Question: I am trying to insert a QWebView into my QMainWindow in Qt Creator. However, I can't find it:
It is supposed to be in there in this group, but it's not.

I am using Qt Creator 2.01 on Ubuntu 10.10 64-bit.
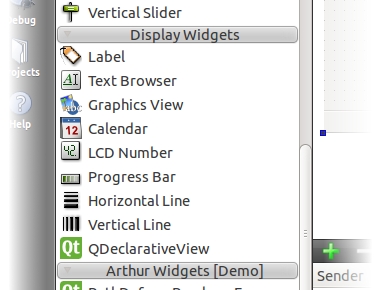
Answer: It might be that you haven't installed all Qt dev packages (specifically QtWebkit-dev, if such a beast exists in Ubuntu; it might because the library is quite large). Otherwise it might be a packaging error and should be reported to Ubuntu people.